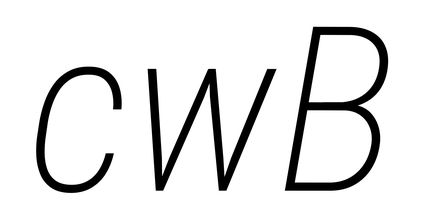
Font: Roboto-Italic_Condensed_ExtraLight_Italic